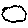
Label: cloud